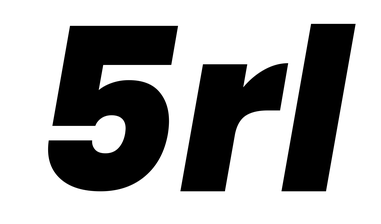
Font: Poppins-ExtraBoldItalic